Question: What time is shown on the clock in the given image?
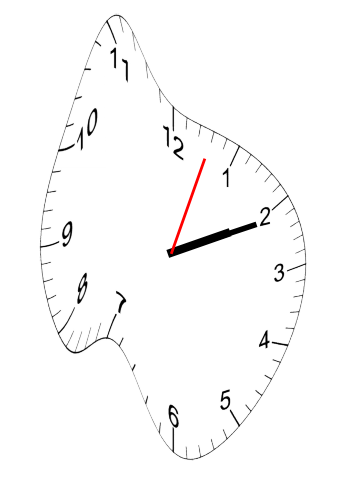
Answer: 02:11:03